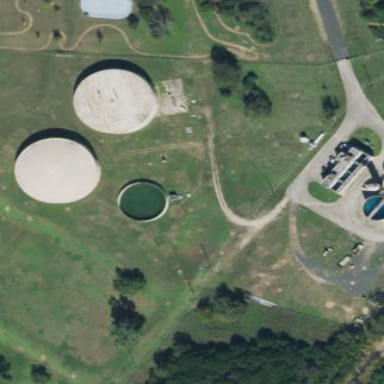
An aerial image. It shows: Wastewater plant.